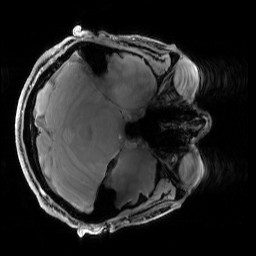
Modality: PDw
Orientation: axial
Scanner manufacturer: siemens
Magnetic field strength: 6.98 T
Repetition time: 1.02 s
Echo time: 0.00244 s